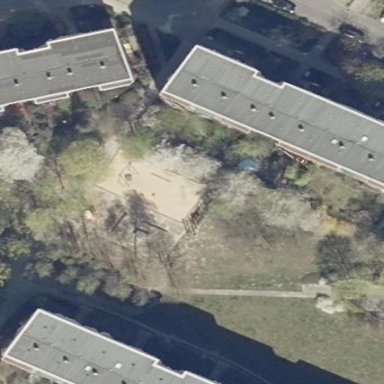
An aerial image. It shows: Playground area for leisure activities on the land.